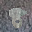
Label: 8